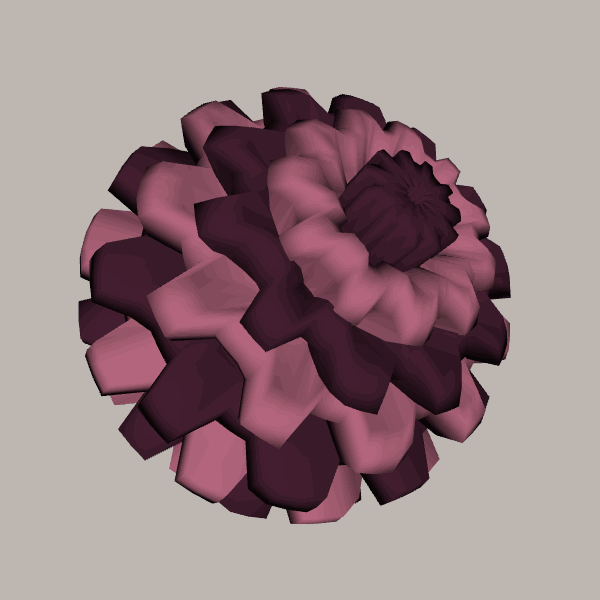
Background: light